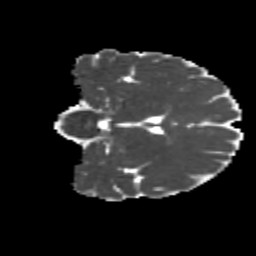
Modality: MD
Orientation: coronal
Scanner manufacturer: siemens
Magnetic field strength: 3 T
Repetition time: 4.16 s
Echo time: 0.0806 s